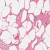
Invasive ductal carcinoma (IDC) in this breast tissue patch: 0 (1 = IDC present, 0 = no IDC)